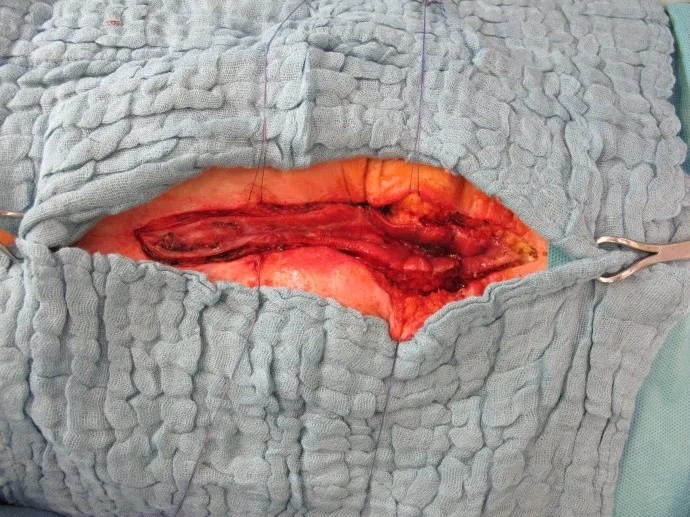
First case. Intraoperative situs of the incised skin with the high output enterocutanous fistula.
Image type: medical_photograph (other_medical_photograph)